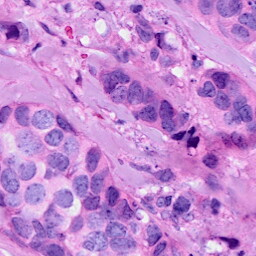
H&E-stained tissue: Breast